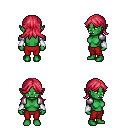
a pixel art fantasy rpg character, female body template, orc, green skin, steel arm armor, red pants, ruby red loose hair, white cloth bracers, four views (front, back, left, right), 2x2 character sprite sheet, small pixel art, hard edges, no anti-aliasing